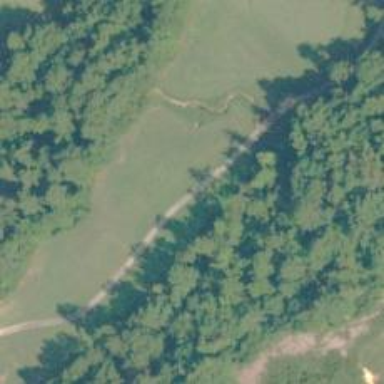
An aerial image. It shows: Path for both road and golf.